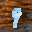
Label: 9